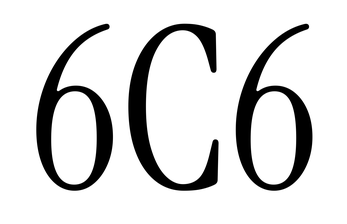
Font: InstrumentSerif-Regular